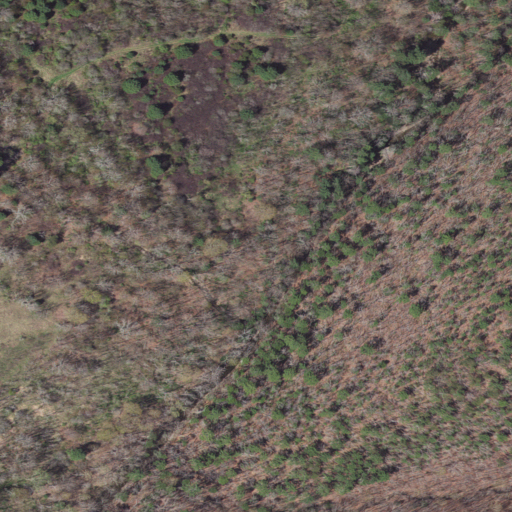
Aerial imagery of valley in Virginia named Wildcat Hollow containing deciduous forest, mixed forest, open development, evergreen forest, pasture, and low intensity development